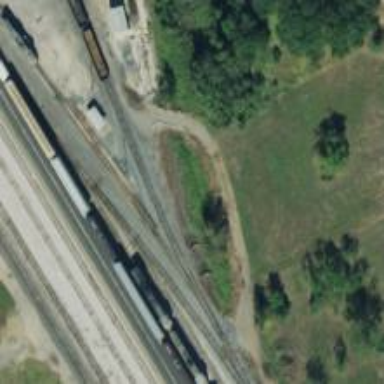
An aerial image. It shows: Railway yard used for servicing trains.